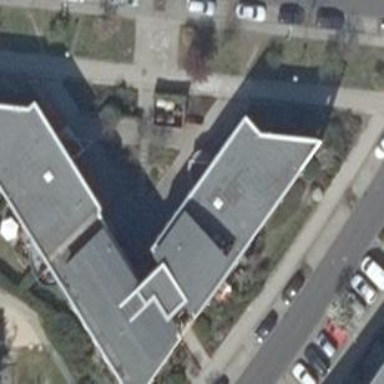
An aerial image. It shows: Building with apartments and flat roof.